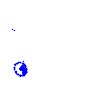
Particle: kaon